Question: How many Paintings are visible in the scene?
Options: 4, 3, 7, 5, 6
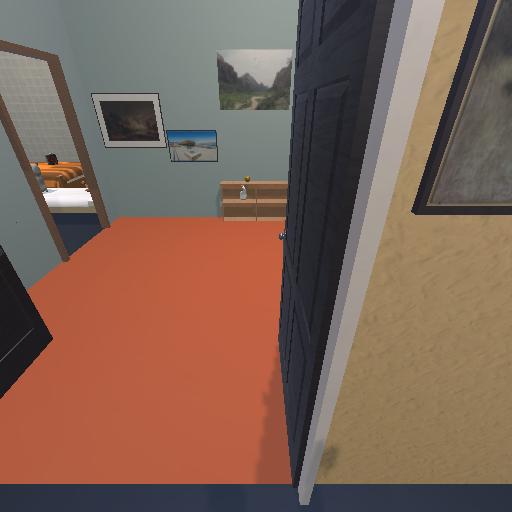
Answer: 4